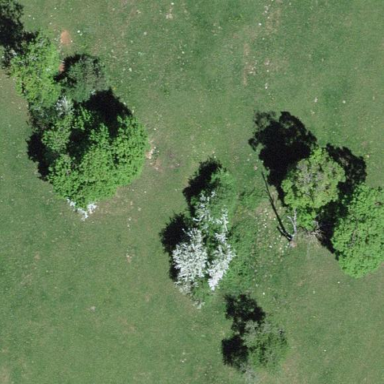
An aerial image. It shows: Forest area.